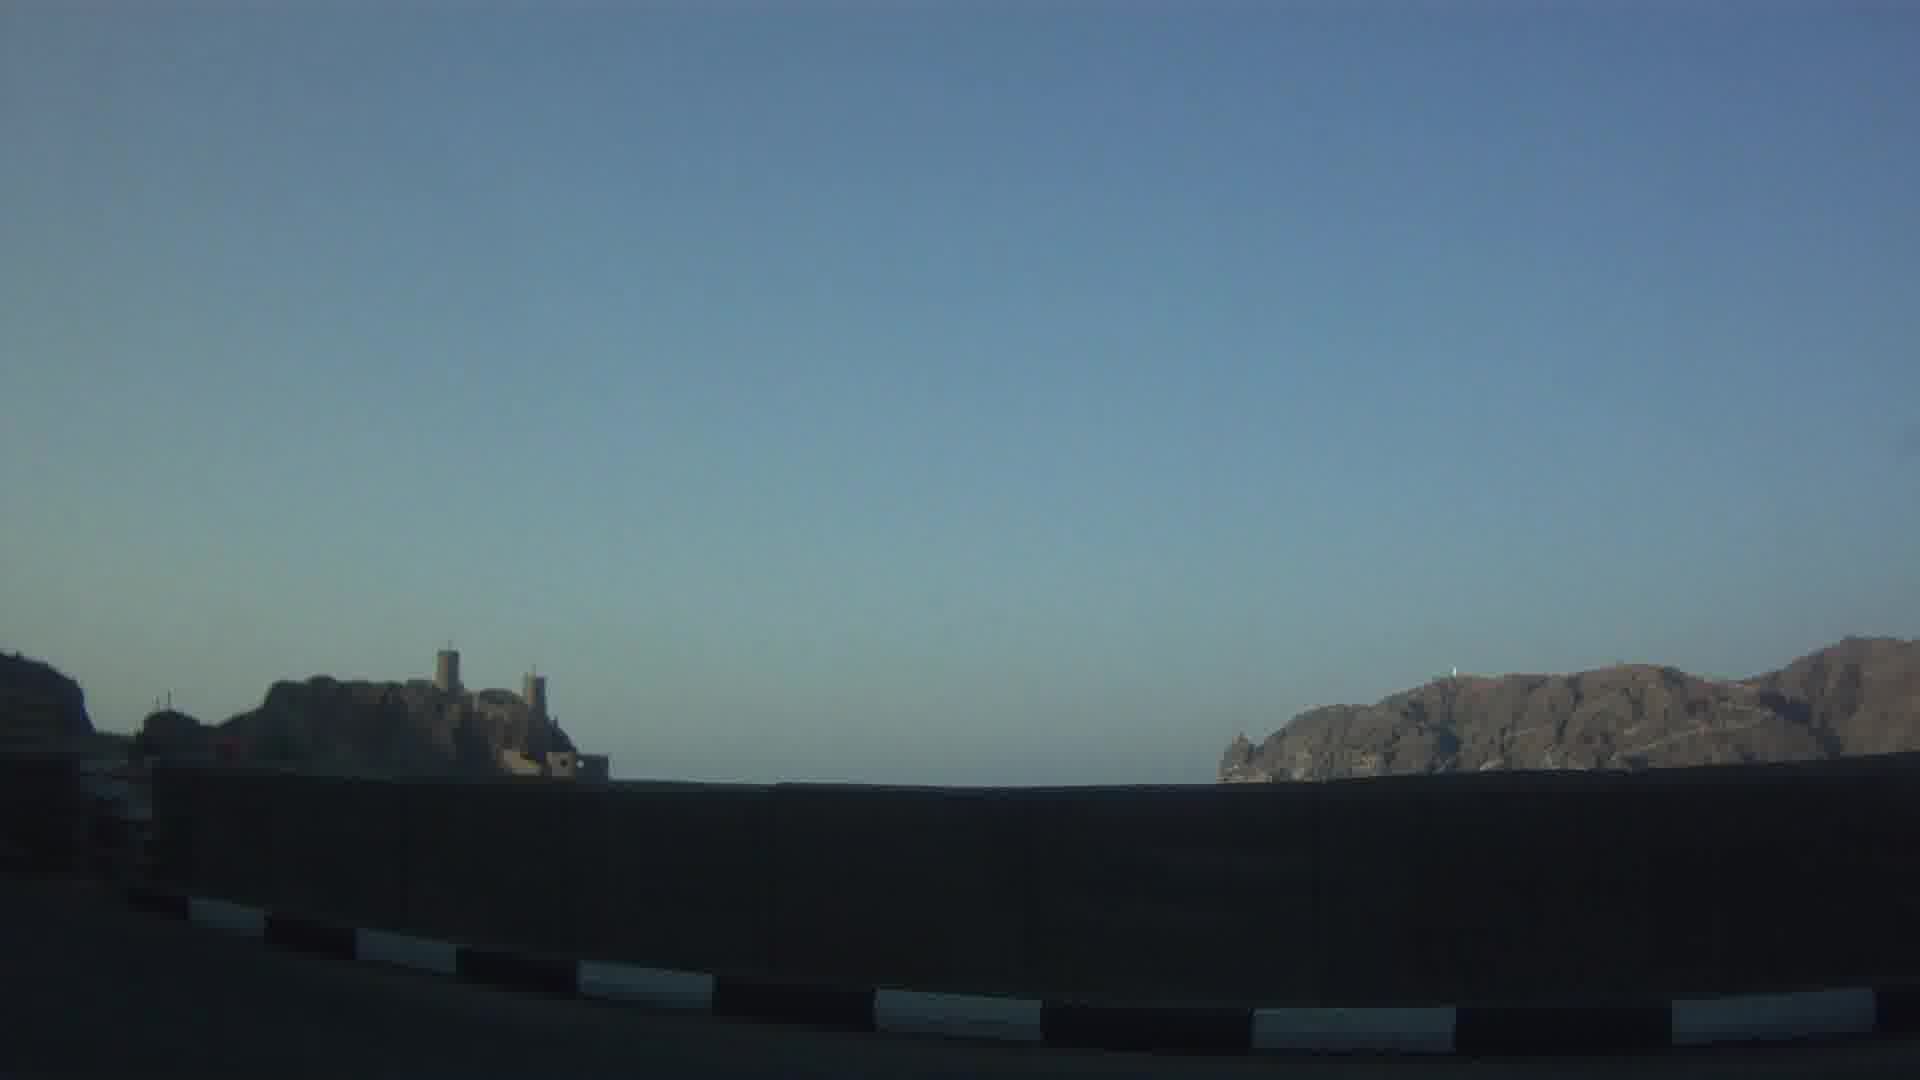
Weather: snowy
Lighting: dusk/dawn
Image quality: slightly poor
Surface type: driving surface
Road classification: unclassified, residential
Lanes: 2.0
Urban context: dense urban cluster
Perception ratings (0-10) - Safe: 0.77, Lively: 7.67, Beautiful: 8.69, Boring: 6.77, Depressing: 7.45, Wealthy: 1.08